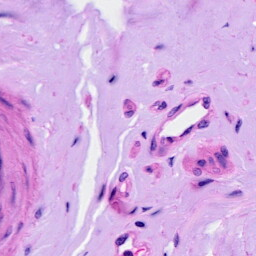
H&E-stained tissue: Ovarian